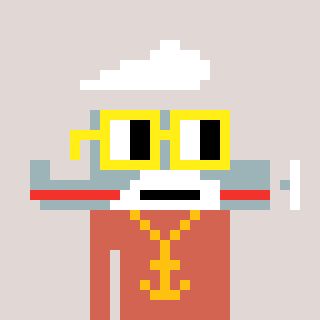
a pixel art character with square yellow glasses, a plane-shaped head and a peachy-colored body on a warm background